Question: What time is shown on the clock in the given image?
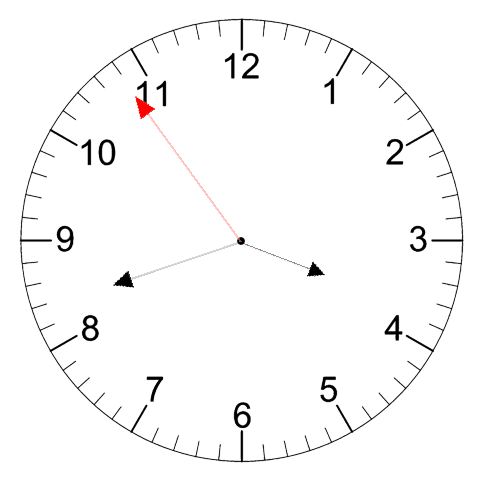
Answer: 03:41:54